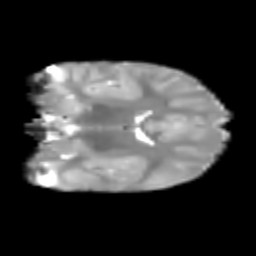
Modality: T2w
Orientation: coronal
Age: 6
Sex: female
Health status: healthy